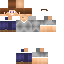
A male human skin with medium skin, wearing brown long hair dressed in a gray tshirt and blue pants, featuring a closed mouth.